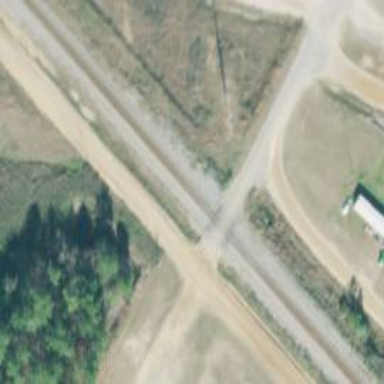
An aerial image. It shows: Railway level crossing.